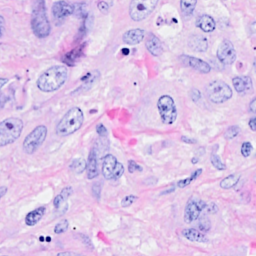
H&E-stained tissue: Breast